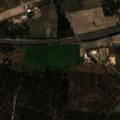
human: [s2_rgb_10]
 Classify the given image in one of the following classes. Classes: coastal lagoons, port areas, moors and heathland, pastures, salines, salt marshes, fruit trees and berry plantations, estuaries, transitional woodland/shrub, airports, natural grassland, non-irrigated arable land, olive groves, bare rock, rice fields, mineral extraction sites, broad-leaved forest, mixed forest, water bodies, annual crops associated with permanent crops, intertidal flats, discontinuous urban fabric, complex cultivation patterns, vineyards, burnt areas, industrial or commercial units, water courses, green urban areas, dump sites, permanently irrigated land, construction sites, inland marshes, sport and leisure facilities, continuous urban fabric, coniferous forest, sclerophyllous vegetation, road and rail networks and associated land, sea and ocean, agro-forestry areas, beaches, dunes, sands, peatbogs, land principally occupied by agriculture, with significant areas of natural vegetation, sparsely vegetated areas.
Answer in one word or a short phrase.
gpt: vineyards, complex cultivation patterns, broad-leaved forest, transitional woodland/shrub